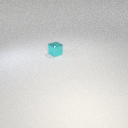
small cyan metal cube